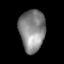
Tissue: lung
Cell type: Epithelial cells
Senescence score: 0.15
Nuclear area (px): 1056
Mean DAPI intensity: 133.777